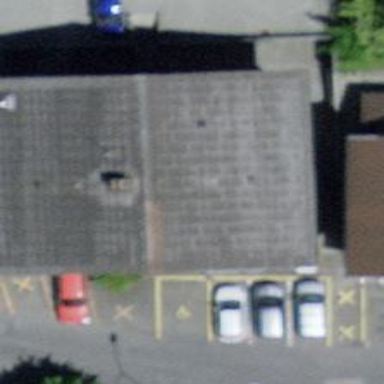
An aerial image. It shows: Police building.